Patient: sex M, age 94
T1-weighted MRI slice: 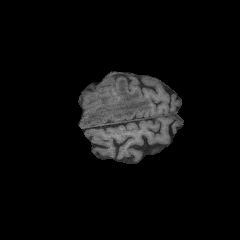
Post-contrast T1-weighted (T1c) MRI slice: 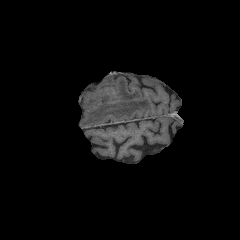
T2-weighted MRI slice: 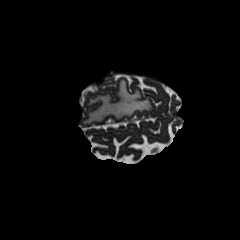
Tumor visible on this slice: yes
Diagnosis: Glioblastoma, IDH-wildtype
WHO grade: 4